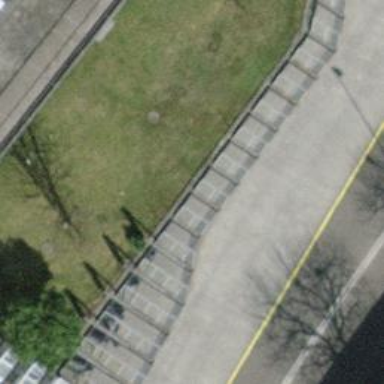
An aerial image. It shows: Platform for public transport is situated by the road.